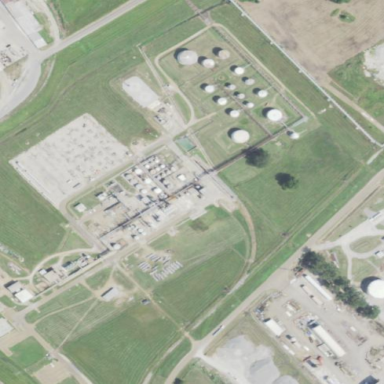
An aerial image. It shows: Industrial area designated as petroleum terminal.